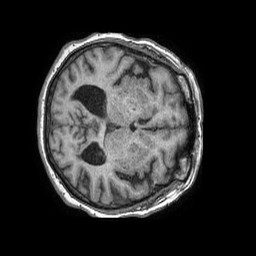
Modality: T1w
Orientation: axial
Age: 75
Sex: female
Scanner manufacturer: philips
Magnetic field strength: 1.5 T
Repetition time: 0.007536 s
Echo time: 0.003422 s